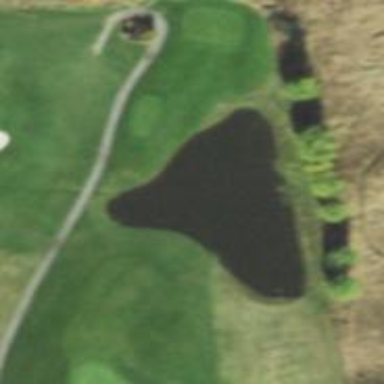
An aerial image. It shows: Water hazard in golf course. The hazard is natural water feature.